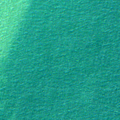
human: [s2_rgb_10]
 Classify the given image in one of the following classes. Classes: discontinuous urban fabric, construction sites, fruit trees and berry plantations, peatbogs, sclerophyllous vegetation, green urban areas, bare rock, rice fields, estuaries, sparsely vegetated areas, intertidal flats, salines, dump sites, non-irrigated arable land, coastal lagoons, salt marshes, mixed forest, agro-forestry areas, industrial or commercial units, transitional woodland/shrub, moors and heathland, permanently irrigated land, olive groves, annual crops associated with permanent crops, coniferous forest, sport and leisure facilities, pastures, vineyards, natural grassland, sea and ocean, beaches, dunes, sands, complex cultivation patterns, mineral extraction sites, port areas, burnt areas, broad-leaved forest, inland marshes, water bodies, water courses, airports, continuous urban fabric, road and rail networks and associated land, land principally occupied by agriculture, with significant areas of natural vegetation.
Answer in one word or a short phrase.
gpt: sea and ocean